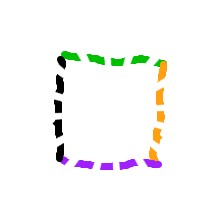
Shape: square